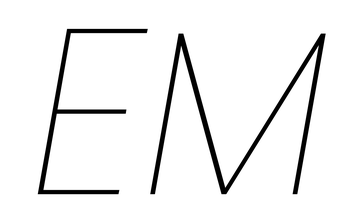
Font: Poppins-ThinItalic